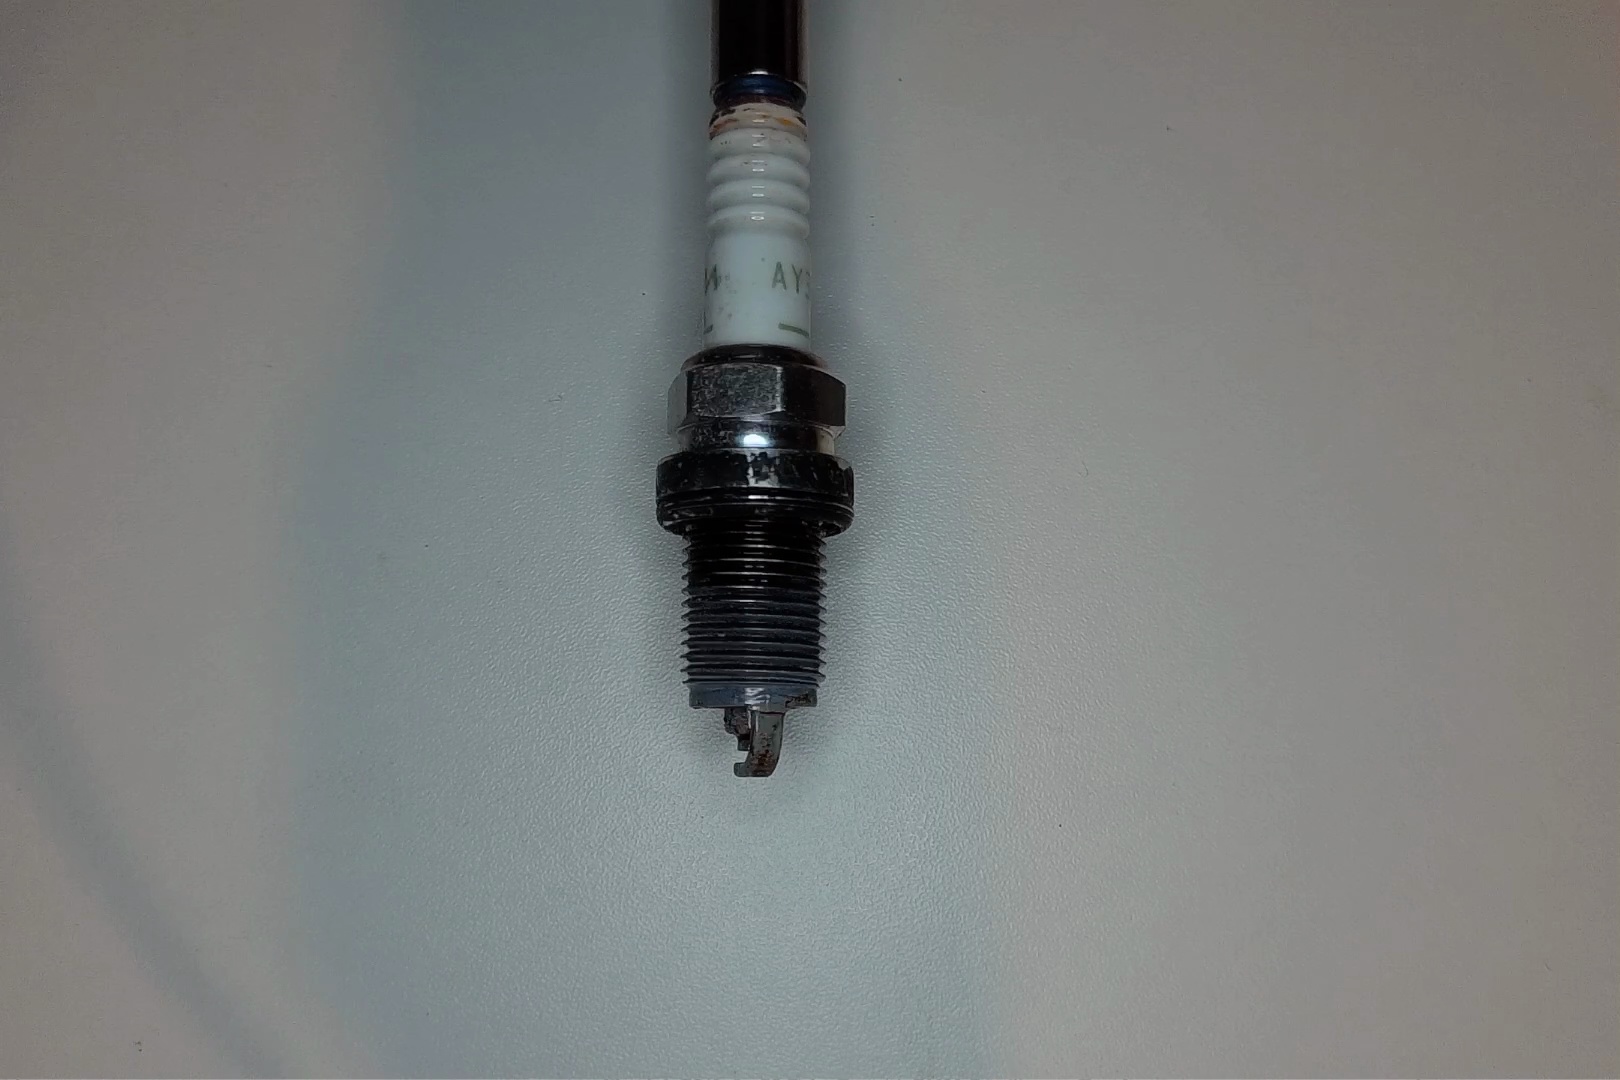
Label: anomaly